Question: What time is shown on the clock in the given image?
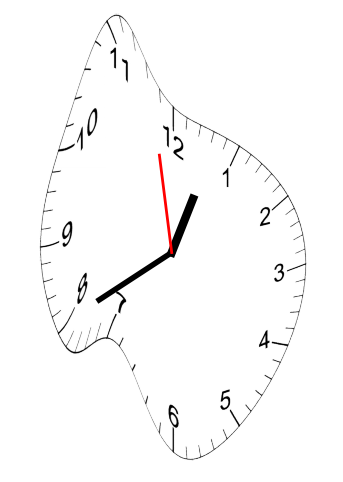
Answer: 12:39:58